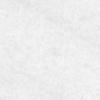
Label: no_change